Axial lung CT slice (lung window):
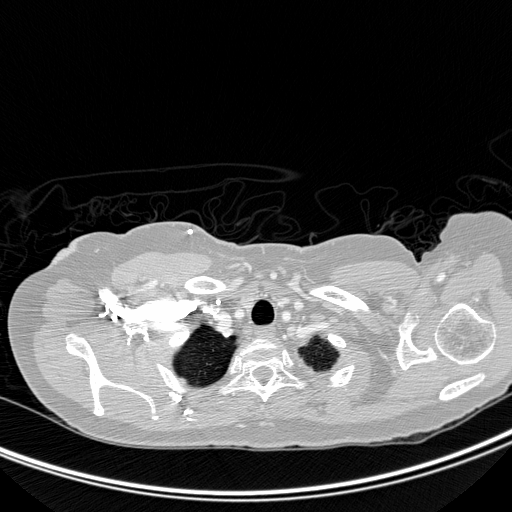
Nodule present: no